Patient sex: F
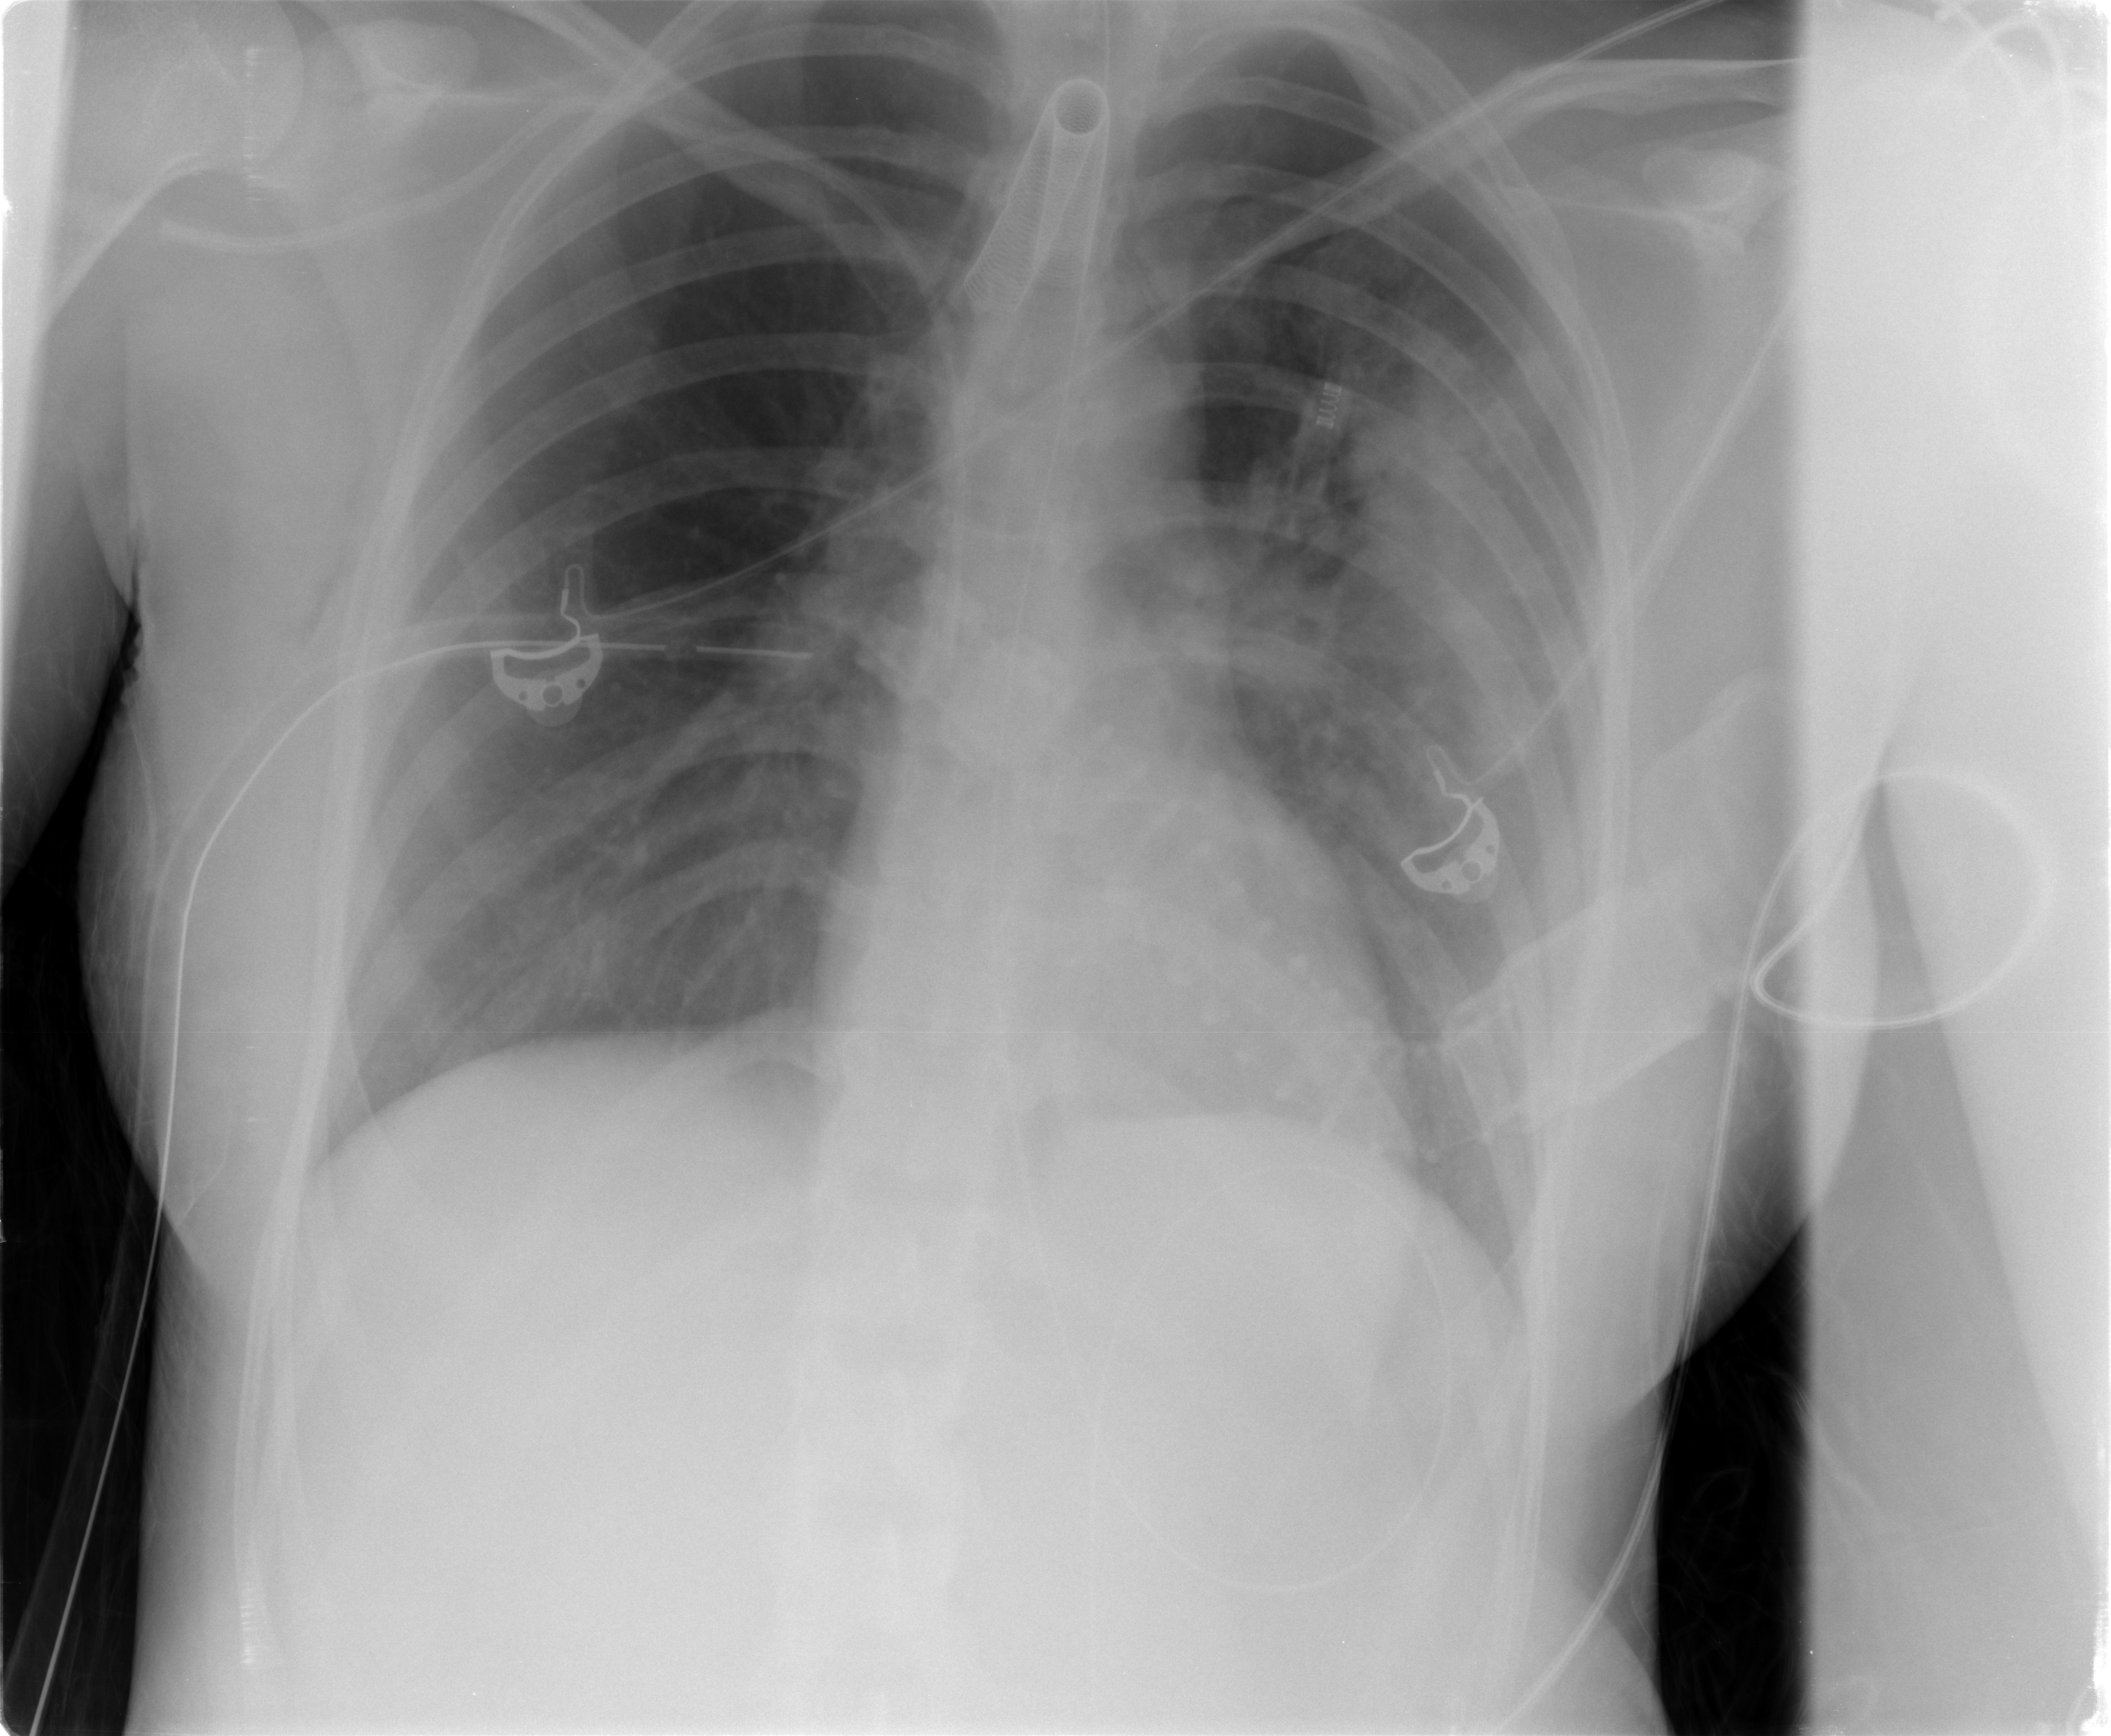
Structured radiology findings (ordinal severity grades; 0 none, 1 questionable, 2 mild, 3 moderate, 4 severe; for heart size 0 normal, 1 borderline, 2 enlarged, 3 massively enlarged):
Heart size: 0
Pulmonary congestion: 0
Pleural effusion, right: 0
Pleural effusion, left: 0
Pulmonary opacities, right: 0
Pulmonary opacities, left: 3
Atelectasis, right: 0
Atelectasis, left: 0